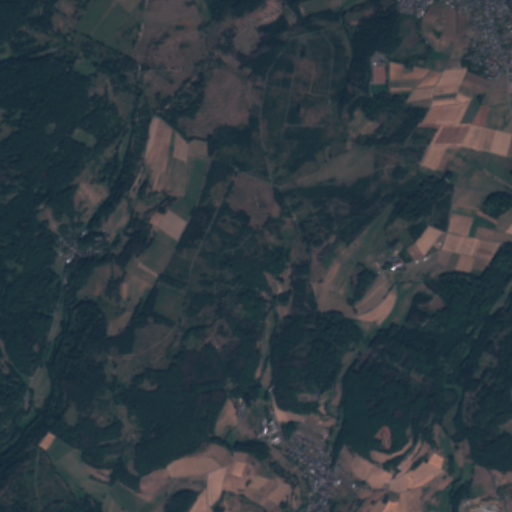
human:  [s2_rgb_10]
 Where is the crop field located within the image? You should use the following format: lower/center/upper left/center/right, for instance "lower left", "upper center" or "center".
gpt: The crop field is located in the lower of the image.
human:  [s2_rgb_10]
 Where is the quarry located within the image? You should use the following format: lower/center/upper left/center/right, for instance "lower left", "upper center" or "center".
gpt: The quarry is located in the lower right of the image.
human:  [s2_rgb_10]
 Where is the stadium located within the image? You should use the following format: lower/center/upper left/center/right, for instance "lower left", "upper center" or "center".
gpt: The stadium is located in the upper right of the image.
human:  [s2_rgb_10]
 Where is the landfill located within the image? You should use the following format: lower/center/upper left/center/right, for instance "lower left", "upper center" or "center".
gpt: There is no landfill in the image.